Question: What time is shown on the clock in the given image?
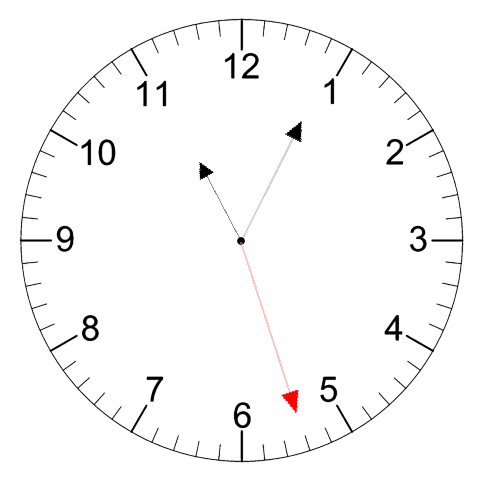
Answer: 11:04:27